Field crop: maize
Growth stage: 1
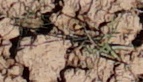
Species: lolium